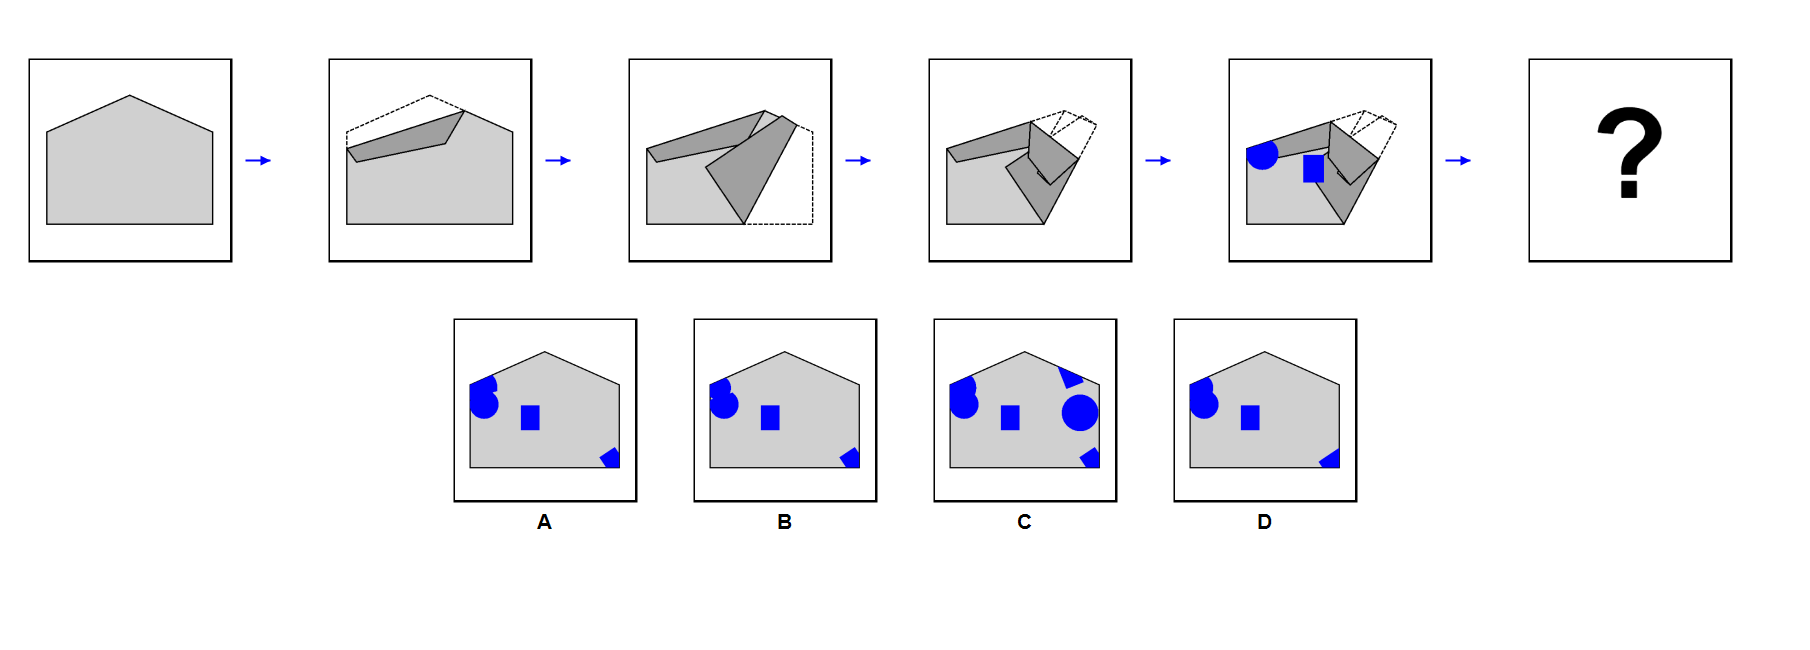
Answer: D